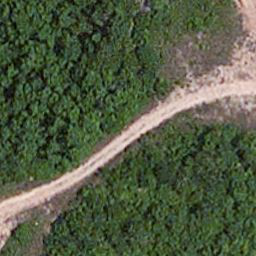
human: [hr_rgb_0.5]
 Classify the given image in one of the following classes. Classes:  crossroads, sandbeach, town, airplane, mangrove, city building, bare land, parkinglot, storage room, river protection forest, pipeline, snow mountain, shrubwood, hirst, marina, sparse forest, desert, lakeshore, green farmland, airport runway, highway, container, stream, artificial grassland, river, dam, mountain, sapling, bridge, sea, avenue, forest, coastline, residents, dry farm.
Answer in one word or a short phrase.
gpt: avenue